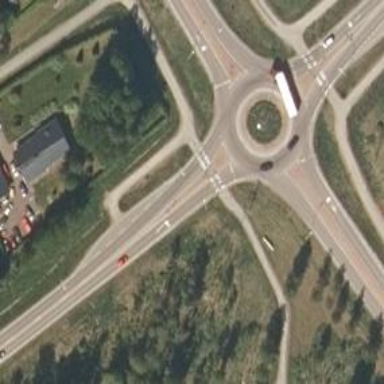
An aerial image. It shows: Island crossing on the road.